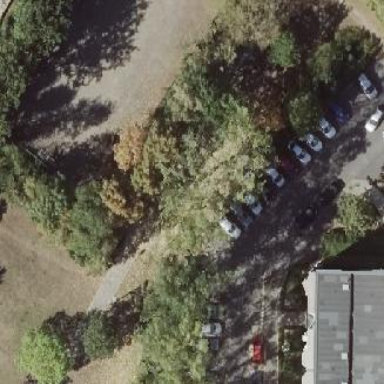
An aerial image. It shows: Street-side parking area.